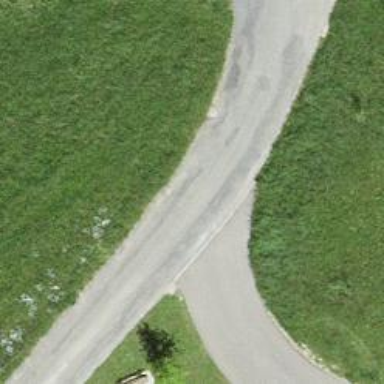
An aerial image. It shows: Unclassified road with asphalt surface.